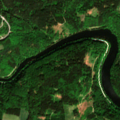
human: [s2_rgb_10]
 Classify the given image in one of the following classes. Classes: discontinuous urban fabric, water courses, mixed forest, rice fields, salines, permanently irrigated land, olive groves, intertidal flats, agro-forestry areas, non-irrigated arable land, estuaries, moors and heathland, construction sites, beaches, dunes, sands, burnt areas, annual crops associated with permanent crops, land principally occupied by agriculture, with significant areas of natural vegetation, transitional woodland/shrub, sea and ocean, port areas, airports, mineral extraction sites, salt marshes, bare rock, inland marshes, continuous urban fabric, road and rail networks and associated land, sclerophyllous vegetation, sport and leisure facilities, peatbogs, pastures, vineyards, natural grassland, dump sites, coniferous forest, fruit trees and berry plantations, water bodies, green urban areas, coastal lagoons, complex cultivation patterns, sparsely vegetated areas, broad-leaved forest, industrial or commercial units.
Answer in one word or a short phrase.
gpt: non-irrigated arable land, coniferous forest, mixed forest, water courses